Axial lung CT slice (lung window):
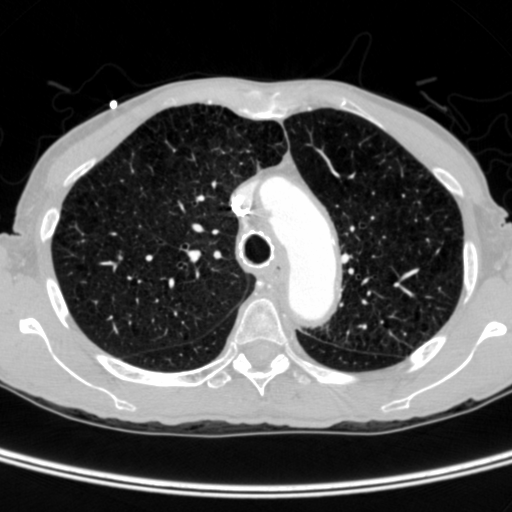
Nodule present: yes
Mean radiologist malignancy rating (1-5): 3